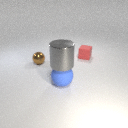
large blue rubber sphere to the right of small brown metal sphere